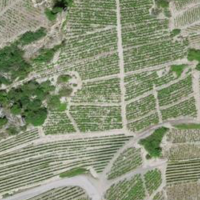
EUNIS habitat code: 40
Species observed at this site:
Portulaca oleracea